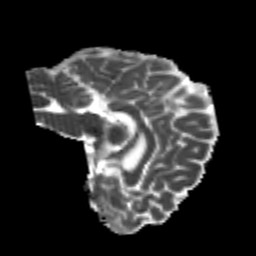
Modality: MD
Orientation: sagittal
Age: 22
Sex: female
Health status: healthy
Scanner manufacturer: philips
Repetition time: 7.388 s
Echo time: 0.08599 s